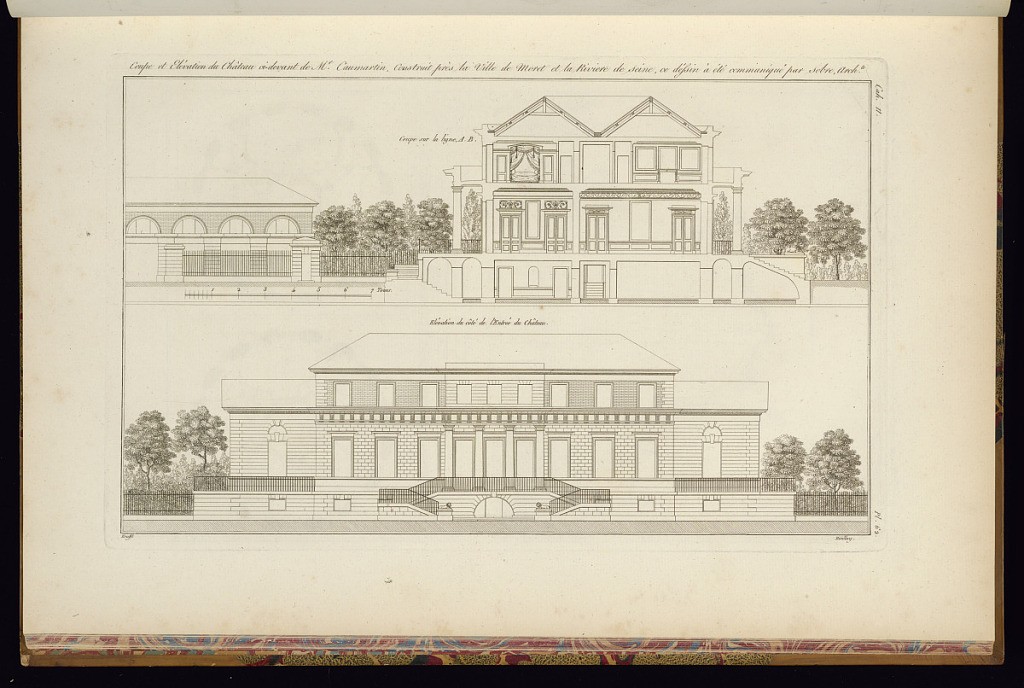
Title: Coupe et Elévation du Château ci-devant de Mr. Caumartin, construit près la Ville de Moret et la Riviere de Seine, ce déssin à été communiqué par sobre, Archte
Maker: Jean-Charles Krafft, French, 1764 - 1833
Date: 1812
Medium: Etching and engraving on paper
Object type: Print
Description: An architectural print with an exterior elevation and an interior sectional view of a chateau with neoclassical motifs, columns, and friezes. The plate is titled, numbered, and signed.